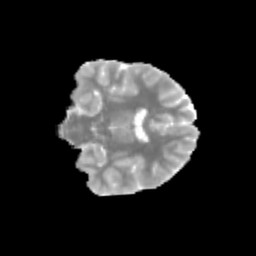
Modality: MD
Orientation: coronal
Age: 10
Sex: male
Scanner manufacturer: siemens
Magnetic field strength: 3 T
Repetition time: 3.8 s
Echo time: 0.07 s